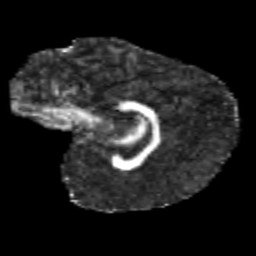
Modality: FA
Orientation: sagittal
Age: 10
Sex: female
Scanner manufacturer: siemens
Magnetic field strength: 3 T
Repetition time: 3.8 s
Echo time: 0.07 s